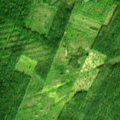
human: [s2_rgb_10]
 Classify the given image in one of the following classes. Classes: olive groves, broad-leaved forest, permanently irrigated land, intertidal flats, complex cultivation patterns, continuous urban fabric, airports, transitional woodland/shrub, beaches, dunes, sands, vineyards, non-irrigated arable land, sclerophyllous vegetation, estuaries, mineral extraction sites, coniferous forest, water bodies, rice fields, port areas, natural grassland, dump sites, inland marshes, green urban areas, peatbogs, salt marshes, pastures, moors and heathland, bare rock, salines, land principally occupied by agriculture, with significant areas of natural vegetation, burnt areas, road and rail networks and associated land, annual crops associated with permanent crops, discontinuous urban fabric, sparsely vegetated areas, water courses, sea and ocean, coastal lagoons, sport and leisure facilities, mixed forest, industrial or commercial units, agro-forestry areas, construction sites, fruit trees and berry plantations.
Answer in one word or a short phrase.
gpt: coniferous forest, mixed forest, transitional woodland/shrub